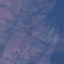
Label: HerbaceousVegetation